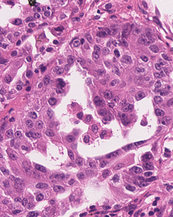
Tumor epithelial tissue: yes
Tumor-associated stroma tissue: yes
Normal tissue: no